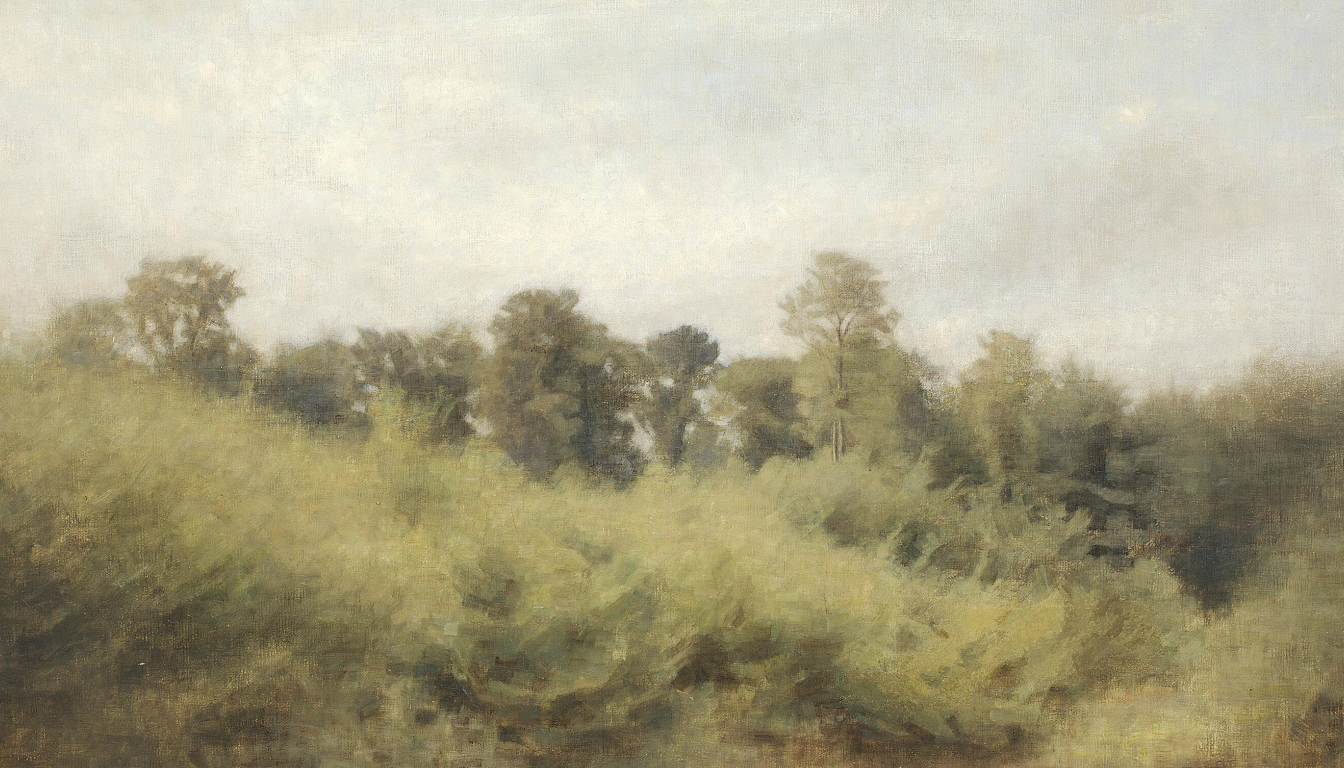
landscape painting, wide, overcast daylight, dense low vegetation and shrubs in foreground mixed treeline with isolated tall tree above pale grey overcast sky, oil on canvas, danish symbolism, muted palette